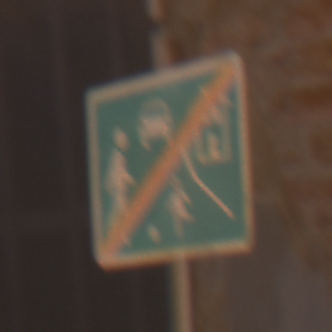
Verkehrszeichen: EndeVerkehrsberuhigterBereich
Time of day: MorningAfternoon
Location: Outdoor (Urban)
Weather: Clear
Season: NotSpecified
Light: Natural